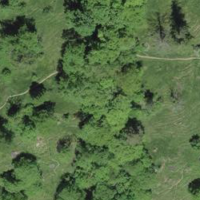
EUNIS habitat code: 44
Species observed at this site:
Daphne laureola